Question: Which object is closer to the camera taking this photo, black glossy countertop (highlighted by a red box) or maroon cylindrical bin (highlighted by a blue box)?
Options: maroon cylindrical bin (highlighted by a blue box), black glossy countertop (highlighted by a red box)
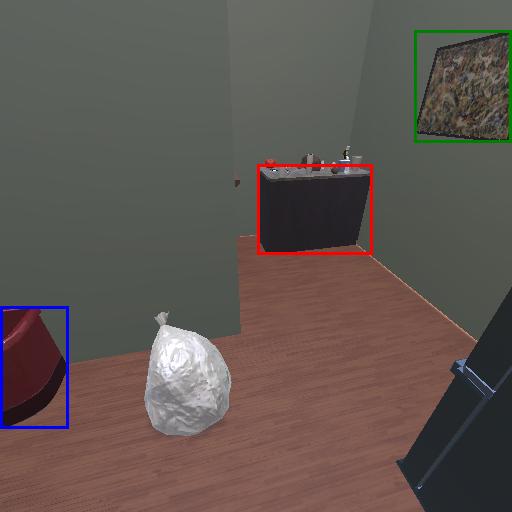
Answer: maroon cylindrical bin (highlighted by a blue box)